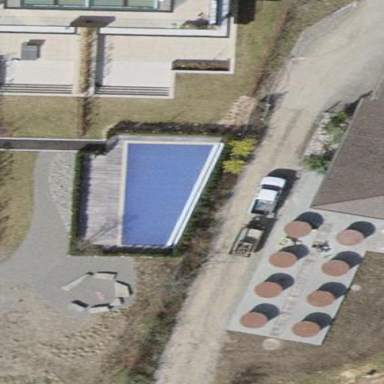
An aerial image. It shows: Swimming pool located in leisure land.